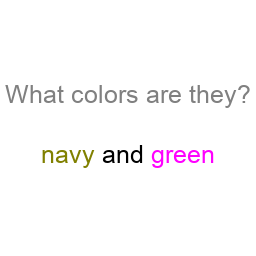
Color: olive, magenta
Color name shown: navy, green
Background color: white
Question text color: gray